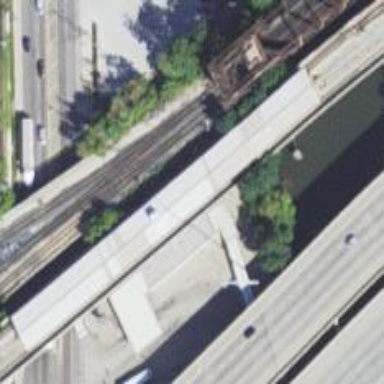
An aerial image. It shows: Man-made bridge.